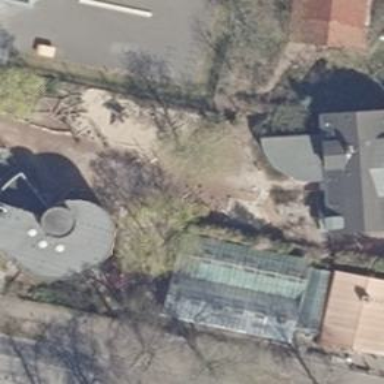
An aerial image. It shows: Kindergarten.